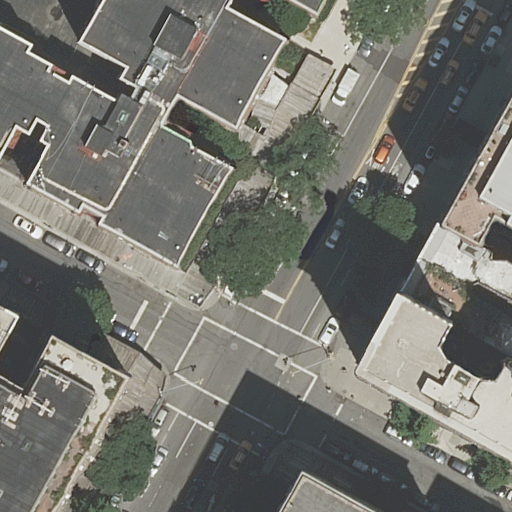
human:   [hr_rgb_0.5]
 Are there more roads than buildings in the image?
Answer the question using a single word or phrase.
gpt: no

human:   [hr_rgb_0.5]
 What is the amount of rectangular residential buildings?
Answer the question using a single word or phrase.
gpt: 2

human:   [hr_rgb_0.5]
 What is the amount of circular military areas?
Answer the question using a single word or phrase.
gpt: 0

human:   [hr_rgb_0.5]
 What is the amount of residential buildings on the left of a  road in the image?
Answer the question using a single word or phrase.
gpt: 1

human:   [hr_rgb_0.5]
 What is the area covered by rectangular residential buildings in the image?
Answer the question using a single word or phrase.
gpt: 251m2

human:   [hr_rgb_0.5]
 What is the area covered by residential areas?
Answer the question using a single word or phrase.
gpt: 0m2

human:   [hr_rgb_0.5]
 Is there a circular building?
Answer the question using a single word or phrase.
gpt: no

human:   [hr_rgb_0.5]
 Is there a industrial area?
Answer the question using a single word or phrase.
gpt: no

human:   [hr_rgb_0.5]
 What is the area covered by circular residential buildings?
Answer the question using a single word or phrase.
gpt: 0m2

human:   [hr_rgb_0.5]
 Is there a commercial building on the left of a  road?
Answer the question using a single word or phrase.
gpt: no

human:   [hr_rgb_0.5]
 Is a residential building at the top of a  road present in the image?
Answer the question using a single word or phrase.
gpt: yes

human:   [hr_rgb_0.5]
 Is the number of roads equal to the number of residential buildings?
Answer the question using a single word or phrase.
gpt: no

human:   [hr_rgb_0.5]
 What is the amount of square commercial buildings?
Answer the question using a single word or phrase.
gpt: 0

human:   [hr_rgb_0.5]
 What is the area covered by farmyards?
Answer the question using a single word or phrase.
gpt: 0m2

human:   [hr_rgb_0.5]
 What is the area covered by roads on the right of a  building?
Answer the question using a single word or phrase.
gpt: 0m2

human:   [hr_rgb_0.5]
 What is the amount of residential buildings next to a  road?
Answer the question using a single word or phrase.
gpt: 7

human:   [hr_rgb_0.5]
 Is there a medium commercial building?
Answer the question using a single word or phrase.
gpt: no

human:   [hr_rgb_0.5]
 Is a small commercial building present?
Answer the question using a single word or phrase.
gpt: no

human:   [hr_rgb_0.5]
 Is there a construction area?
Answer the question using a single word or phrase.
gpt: no

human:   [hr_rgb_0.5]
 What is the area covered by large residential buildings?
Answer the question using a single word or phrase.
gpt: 2573m2

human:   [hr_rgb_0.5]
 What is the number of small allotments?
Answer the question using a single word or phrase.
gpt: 0

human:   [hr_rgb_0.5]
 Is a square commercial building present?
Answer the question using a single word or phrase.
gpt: no

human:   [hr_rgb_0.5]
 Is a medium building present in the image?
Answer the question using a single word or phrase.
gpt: yes

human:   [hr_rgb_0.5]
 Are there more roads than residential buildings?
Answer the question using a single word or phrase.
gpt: no

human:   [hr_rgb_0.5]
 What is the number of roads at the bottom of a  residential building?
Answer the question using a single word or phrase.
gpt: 1

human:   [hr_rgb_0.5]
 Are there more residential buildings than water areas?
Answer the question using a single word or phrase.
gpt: yes

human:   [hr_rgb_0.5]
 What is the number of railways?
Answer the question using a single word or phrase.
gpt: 0

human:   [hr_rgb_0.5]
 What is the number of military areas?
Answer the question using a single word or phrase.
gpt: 0

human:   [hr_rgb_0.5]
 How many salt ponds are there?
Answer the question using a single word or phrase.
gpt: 0

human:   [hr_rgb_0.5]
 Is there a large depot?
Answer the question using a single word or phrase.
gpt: no

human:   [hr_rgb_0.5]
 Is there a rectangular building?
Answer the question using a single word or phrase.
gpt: yes

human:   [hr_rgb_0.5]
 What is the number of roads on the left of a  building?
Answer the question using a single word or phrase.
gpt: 1

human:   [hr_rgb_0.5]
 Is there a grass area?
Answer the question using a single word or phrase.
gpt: no

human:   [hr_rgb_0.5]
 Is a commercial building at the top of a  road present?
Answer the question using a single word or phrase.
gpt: no

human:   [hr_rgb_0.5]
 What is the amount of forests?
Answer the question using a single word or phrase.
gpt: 0

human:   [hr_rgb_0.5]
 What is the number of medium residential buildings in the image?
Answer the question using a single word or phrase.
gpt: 4